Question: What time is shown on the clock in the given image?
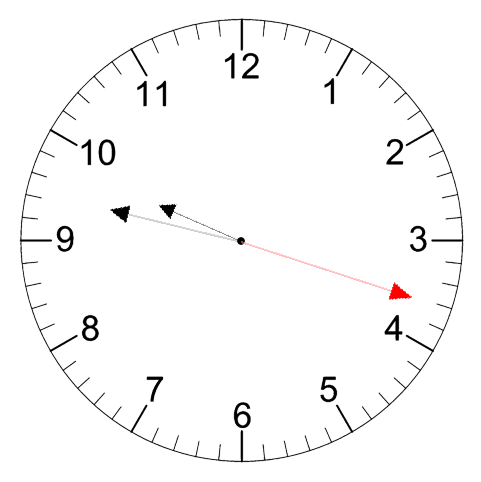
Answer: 09:47:18